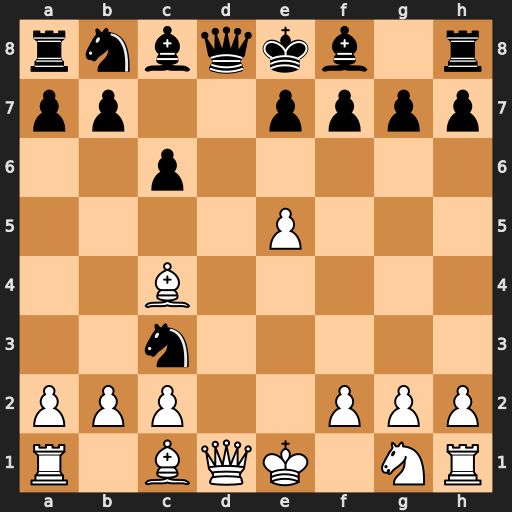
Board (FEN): rnbqkb1r/pp2pppp/2p5/4P3/2B5/2n5/PPP2PPP/R1BQK1NR
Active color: w
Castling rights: KQkq
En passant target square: -
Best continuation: Bxf7+ Kxf7 Qxd8